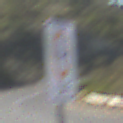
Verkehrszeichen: BeginnUmweltzone
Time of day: MorningAfternoon
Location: Outdoor (Nature)
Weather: Clear
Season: NotSpecified
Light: Natural